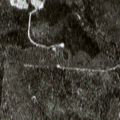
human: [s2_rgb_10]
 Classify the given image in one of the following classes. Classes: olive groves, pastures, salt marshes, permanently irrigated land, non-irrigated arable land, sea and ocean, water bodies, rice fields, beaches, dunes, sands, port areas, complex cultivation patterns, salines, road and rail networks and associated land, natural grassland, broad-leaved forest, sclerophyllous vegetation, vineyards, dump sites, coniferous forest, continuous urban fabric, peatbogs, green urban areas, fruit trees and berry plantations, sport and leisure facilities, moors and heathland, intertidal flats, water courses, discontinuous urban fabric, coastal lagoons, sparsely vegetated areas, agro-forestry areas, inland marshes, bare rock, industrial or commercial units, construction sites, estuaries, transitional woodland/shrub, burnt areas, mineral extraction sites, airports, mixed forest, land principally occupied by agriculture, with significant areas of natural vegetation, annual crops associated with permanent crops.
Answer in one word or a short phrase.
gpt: coniferous forest, mixed forest